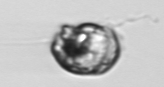
Label: Proterythropsis